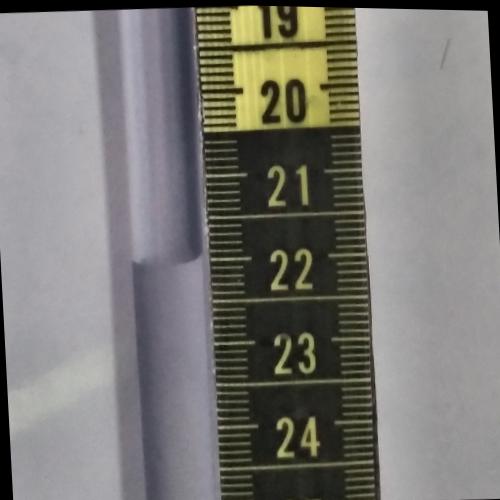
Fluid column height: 22.0 cm